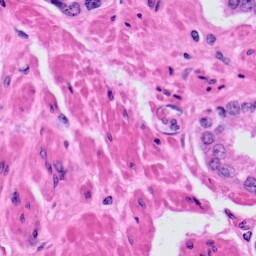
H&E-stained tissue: Prostate